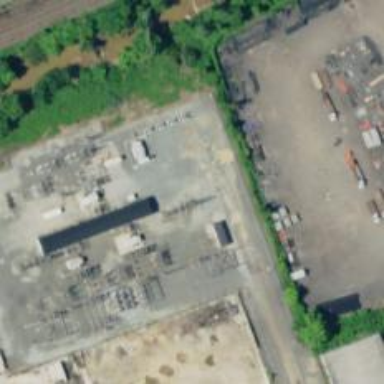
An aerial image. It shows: Distribution level power substation enclosed by wire fence.